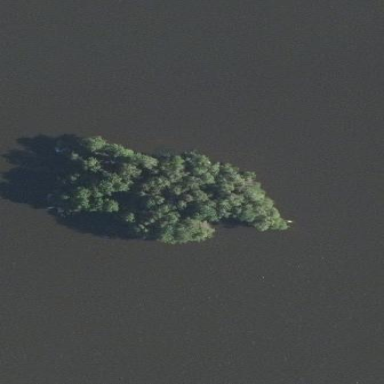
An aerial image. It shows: Islet.